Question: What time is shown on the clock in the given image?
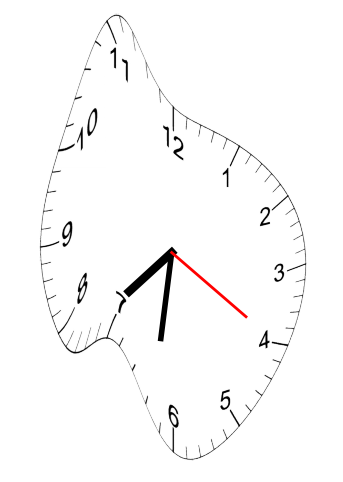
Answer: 07:31:20